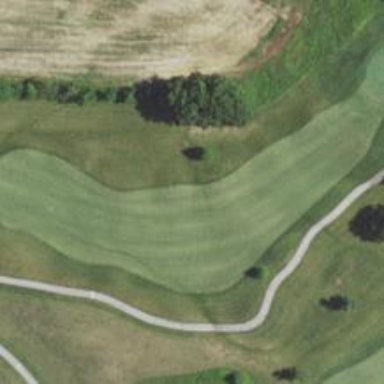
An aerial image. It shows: Golf hole.